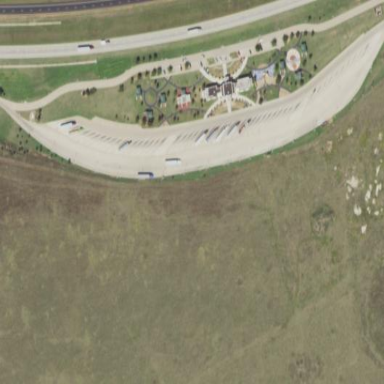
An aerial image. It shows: Rest area along the road with picnic tables.